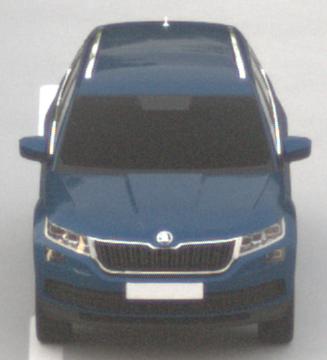
Make: Skoda
Model: Kodiaq 1.4 TSI
Detailed model: Kodiaq
Model produced from: 2017/03
Model produced until: 2018/05
Doors: 5
Color: blue
Road condition: dry road
Daytime: sunrise or sunset
Contrast: low contrast